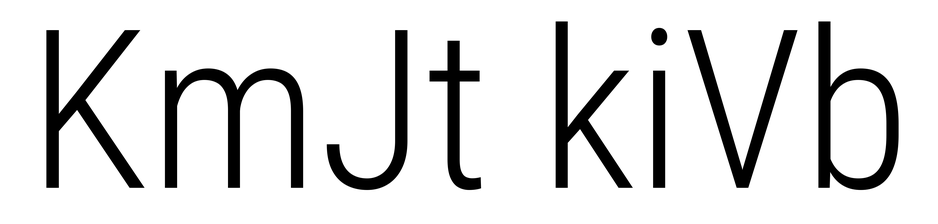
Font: Roboto_Condensed_Light